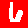
Digit: 6